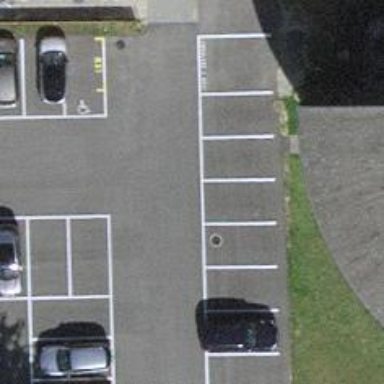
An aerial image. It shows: Road serving as parking aisle.